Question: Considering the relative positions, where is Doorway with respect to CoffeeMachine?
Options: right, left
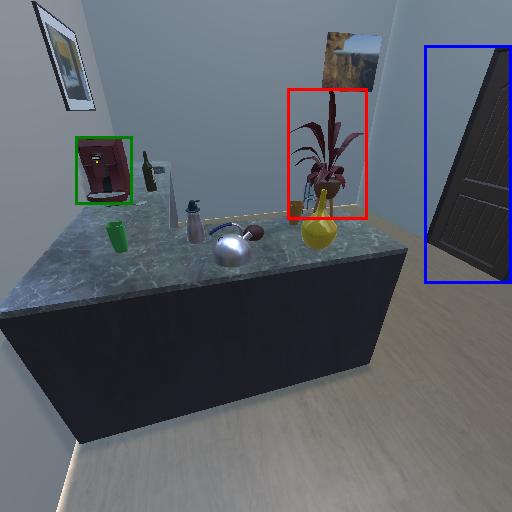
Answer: right